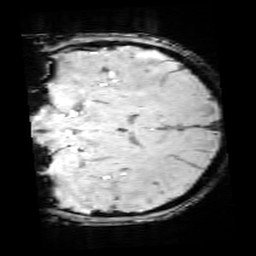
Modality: SWI
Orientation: coronal
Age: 13
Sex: male
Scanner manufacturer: siemens
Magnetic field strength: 3 T
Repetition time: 0.027 s
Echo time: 0.02 s